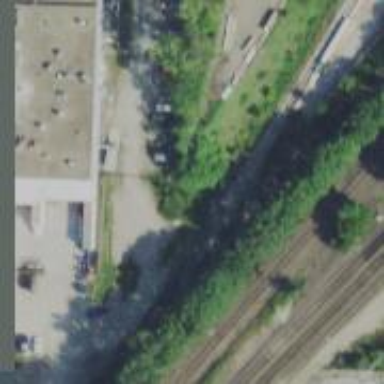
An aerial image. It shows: Trap point for railway derailment prevention.